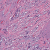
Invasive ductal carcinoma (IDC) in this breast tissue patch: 1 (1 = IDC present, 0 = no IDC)